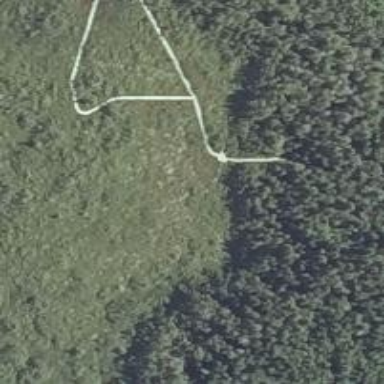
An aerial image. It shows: Path.